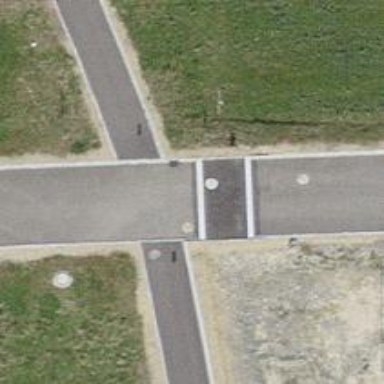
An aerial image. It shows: Bollard.